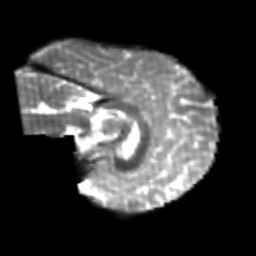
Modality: T2w
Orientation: sagittal
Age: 20
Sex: female
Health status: healthy
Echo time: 0.074 s